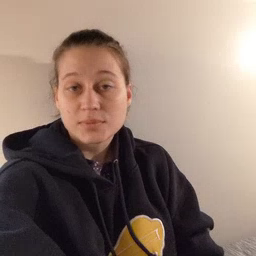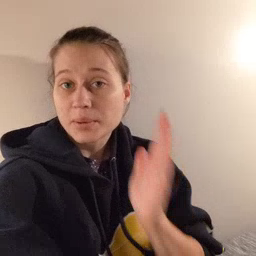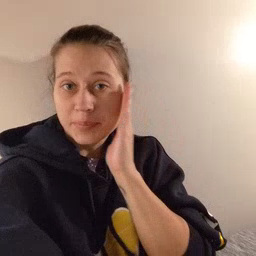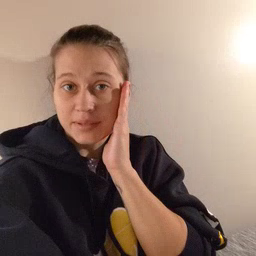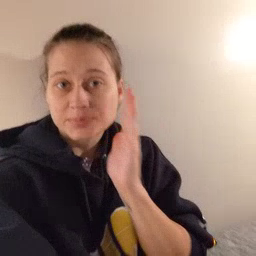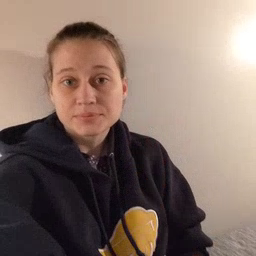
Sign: bed